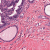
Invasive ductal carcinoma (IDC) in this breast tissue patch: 0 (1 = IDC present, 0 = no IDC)